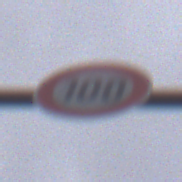
Verkehrszeichen: Geschwindigkeit100
Umgebung: Outdoor, Urban
Tageszeit: Midday
Wetter: Overcast
Licht: Natural
Jahreszeit: NotSpecified
Kontrast: LowContrast